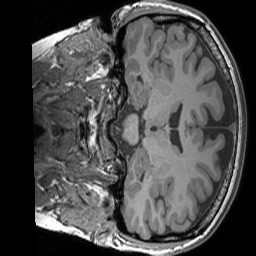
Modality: T1w
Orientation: coronal
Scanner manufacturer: siemens
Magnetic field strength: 3 T
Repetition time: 1.83 s
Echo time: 0.00303 s